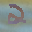
Label: 2